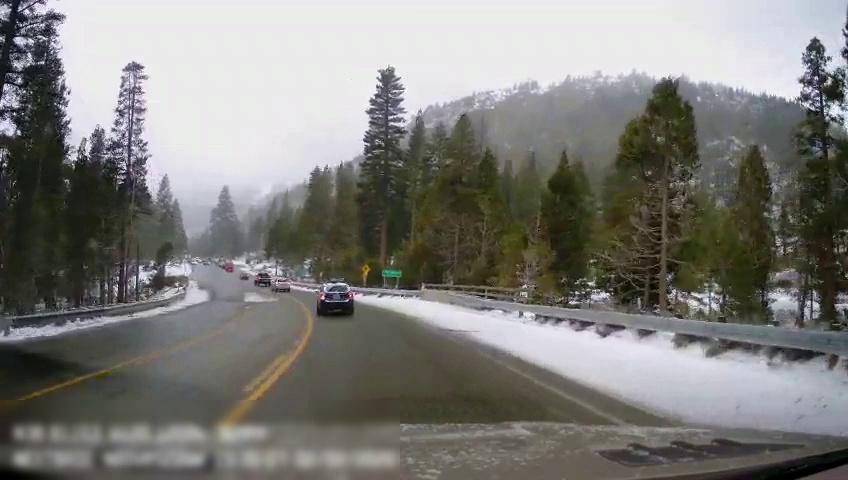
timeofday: Day
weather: Snowy
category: Drivable Space
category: Vehicles | Car
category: Vehicles | Truck
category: Vehicles | SUV
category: Vehicles | SUV
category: Lanes | Current Lane
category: Lanes | Opposite Lane
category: Lanes | Current Lane
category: Traffic | Signs
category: Traffic | Signs